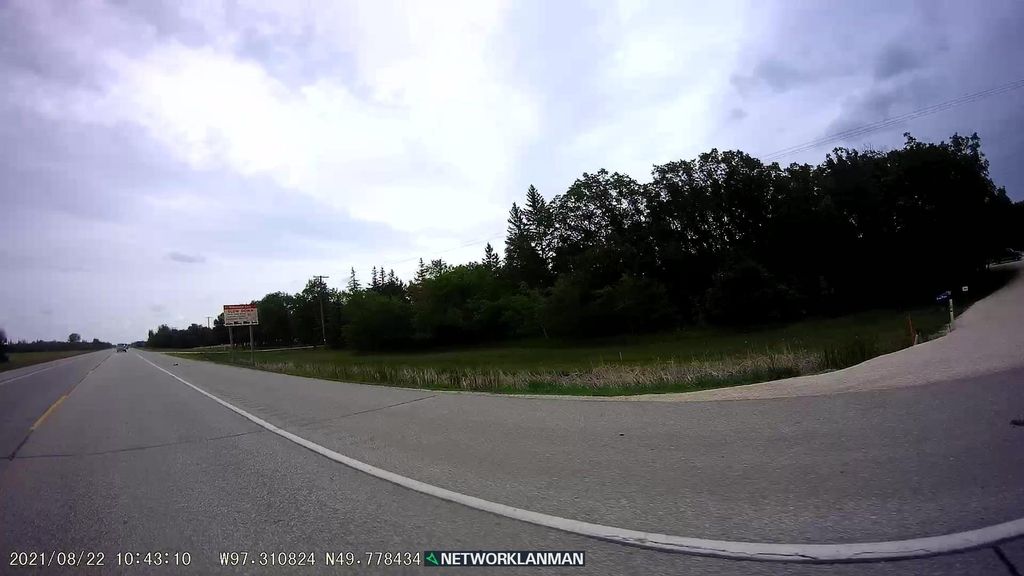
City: winnipeg